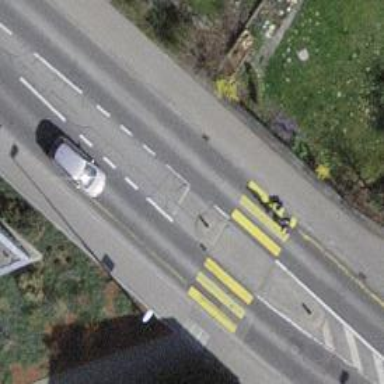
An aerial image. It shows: Traffic island located on footway.